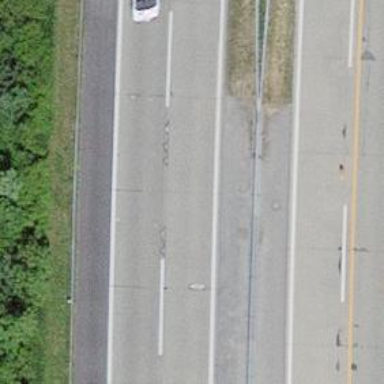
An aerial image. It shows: Asphalt motorway.